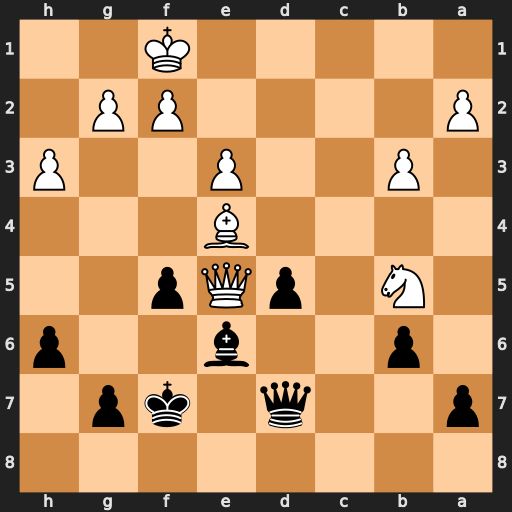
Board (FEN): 8/p2q1kp1/1p2b2p/1N1pQp2/4B3/1P2P2P/P4PP1/5K2
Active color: b
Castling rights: -
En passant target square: -
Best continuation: Qxb5+ Kg1 fxe4